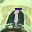
Label: 1